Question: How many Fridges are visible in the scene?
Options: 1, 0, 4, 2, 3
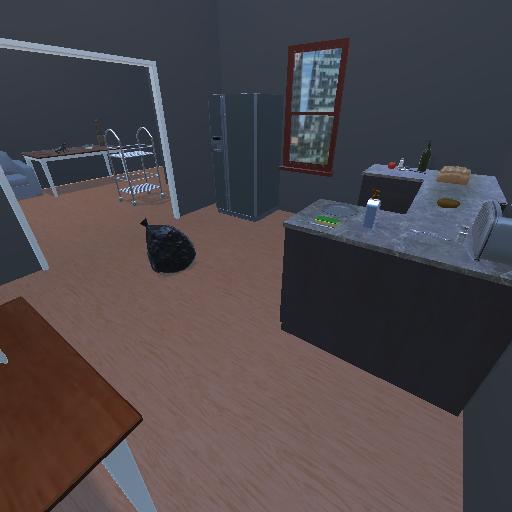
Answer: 1